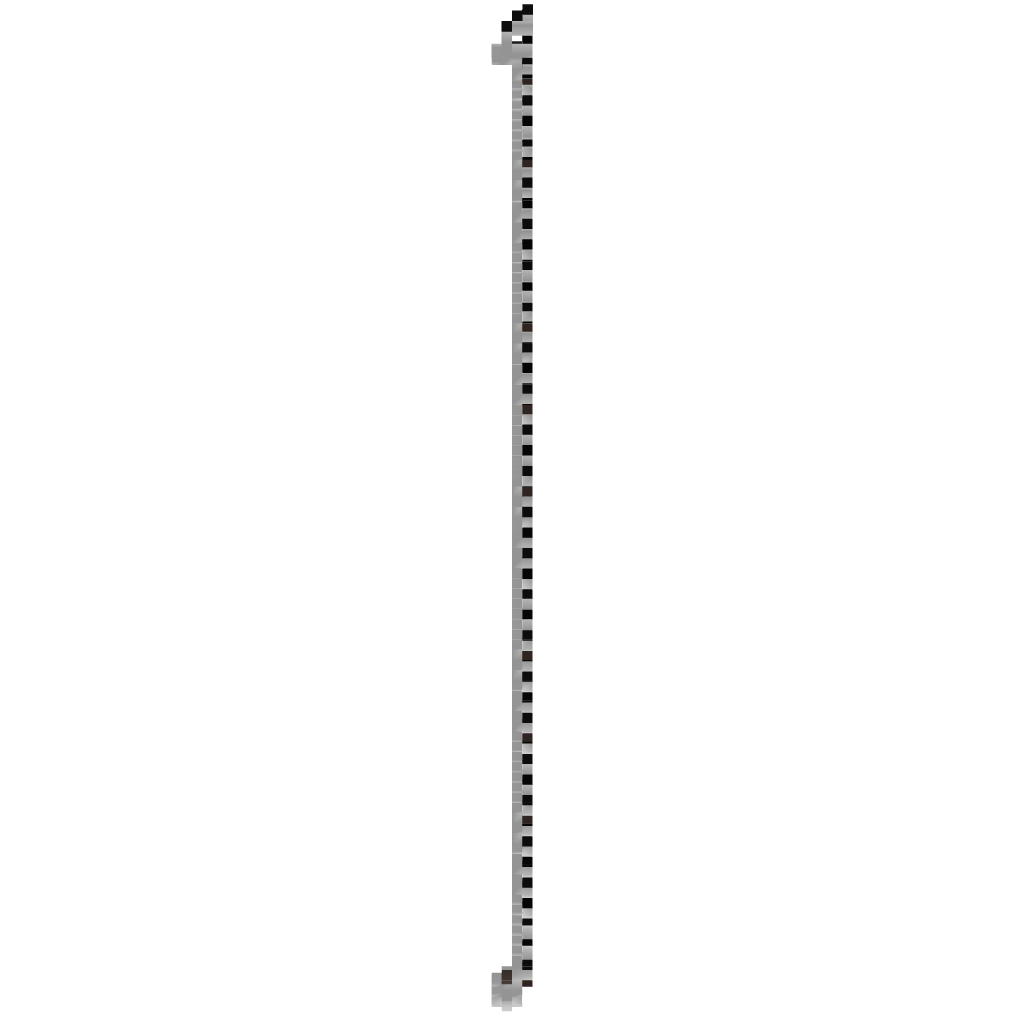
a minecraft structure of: Anvil Drop